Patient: sex F, age 58
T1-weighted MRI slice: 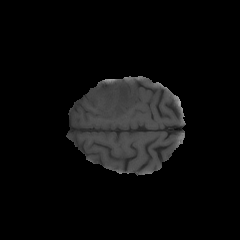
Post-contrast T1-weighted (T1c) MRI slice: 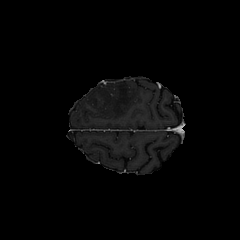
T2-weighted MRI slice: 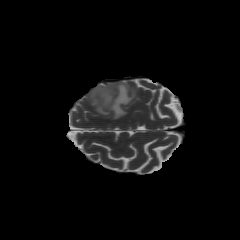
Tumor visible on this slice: yes
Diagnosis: Glioblastoma, IDH-wildtype
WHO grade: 4